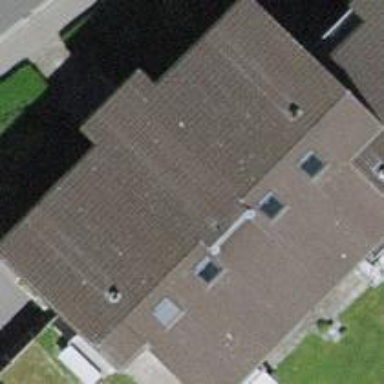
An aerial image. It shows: Residential building with gabled roof.